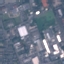
Land use / land cover class: Industrial